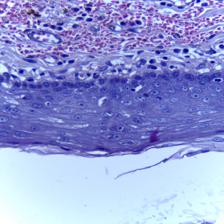
Diagnosis: Normal